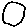
Label: circle